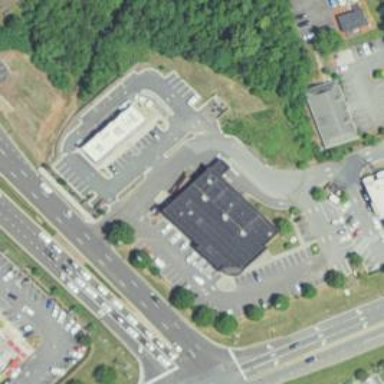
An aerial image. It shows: Commercial building.